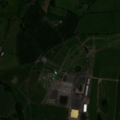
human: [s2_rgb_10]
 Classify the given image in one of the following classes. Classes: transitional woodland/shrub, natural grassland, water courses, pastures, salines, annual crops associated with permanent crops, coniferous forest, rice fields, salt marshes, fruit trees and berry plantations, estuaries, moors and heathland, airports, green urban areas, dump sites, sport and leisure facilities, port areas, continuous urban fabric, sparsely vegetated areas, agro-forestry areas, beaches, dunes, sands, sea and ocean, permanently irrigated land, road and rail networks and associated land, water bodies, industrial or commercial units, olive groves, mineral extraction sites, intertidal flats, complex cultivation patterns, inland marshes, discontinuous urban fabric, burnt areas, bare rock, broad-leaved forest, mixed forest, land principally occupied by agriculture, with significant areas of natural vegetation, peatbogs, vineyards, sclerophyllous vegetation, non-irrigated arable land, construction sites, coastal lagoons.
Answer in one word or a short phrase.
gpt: industrial or commercial units, sport and leisure facilities, non-irrigated arable land, pastures